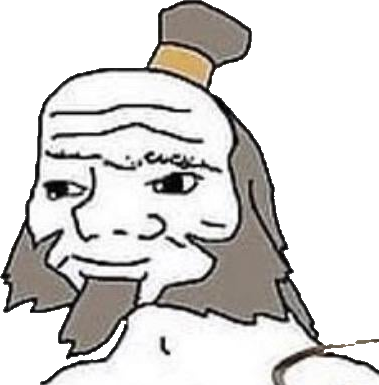
Label: 5_Boomer